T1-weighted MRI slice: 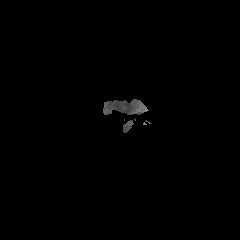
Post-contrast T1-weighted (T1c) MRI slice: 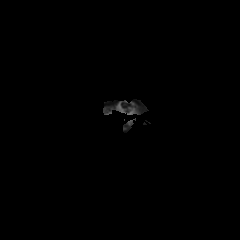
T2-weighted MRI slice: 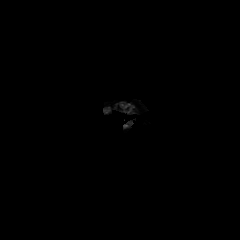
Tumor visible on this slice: no